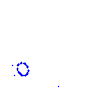
Particle: proton